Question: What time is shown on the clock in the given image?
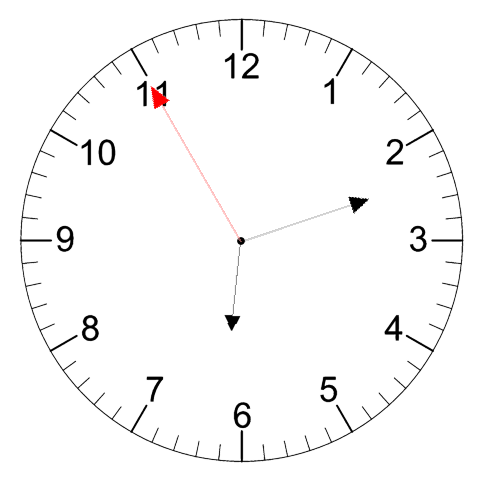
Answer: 06:11:55